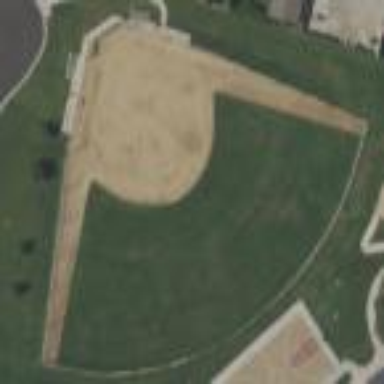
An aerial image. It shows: Baseball pitch for leisure and sports activities.